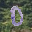
Label: 0